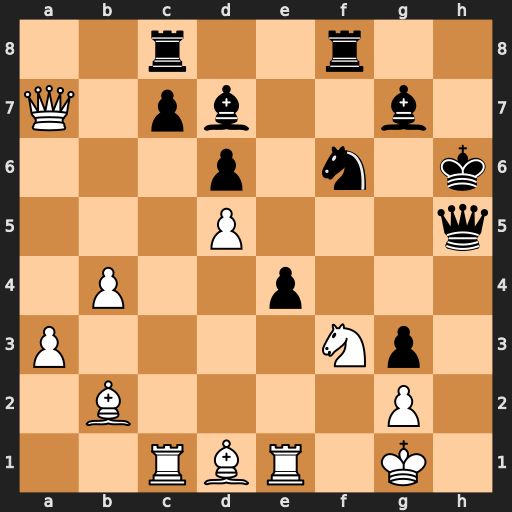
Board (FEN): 2r2r2/Q1pb2b1/3p1n1k/3P3q/1P2p3/P4Np1/1B4P1/2RBR1K1
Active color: w
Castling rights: -
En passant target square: -
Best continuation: Qe3+ Kg6 Ne5+ dxe5 Bxh5+